Field crop: maize
Growth stage: 2
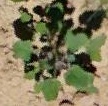
Species: chenopodium